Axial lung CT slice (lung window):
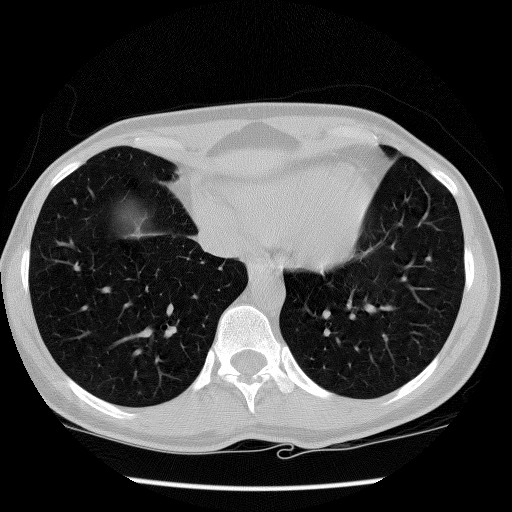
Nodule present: no